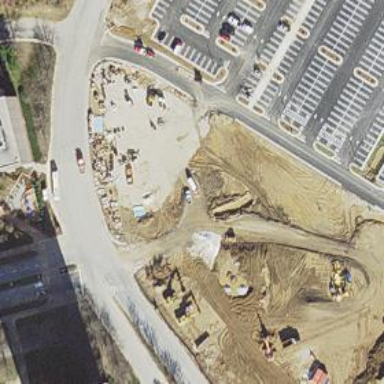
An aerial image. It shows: Retail building.